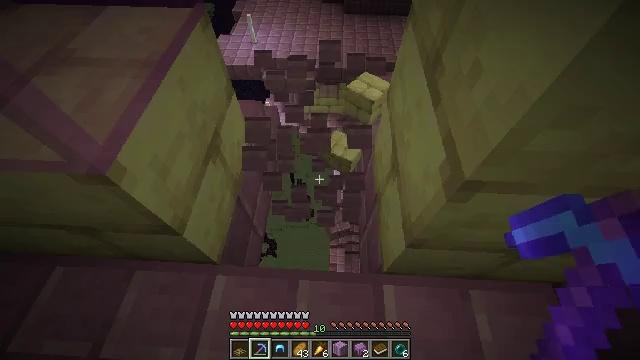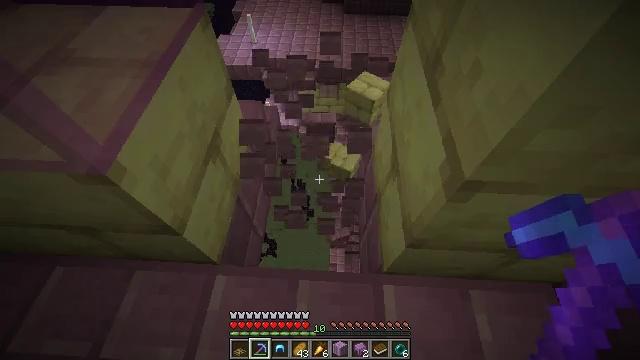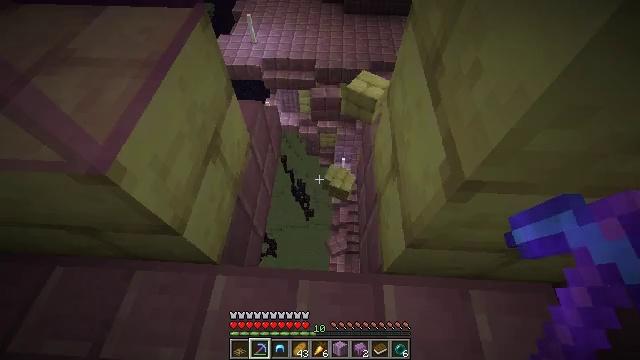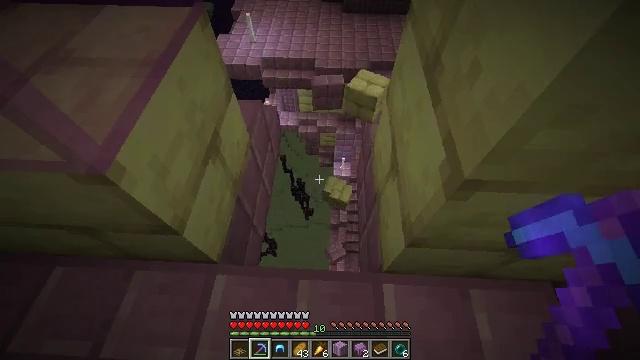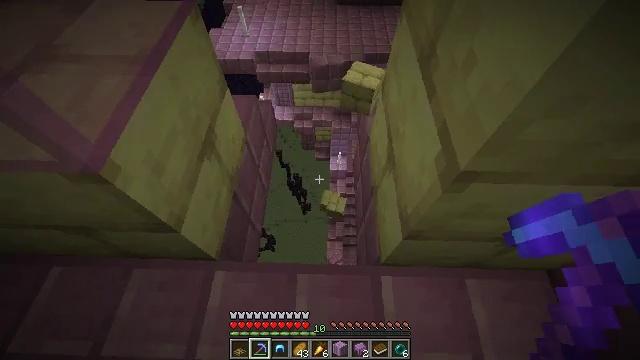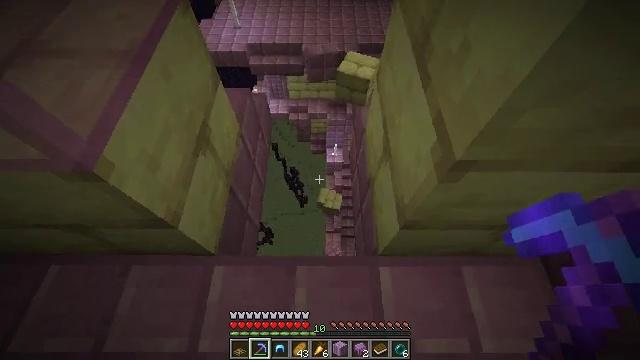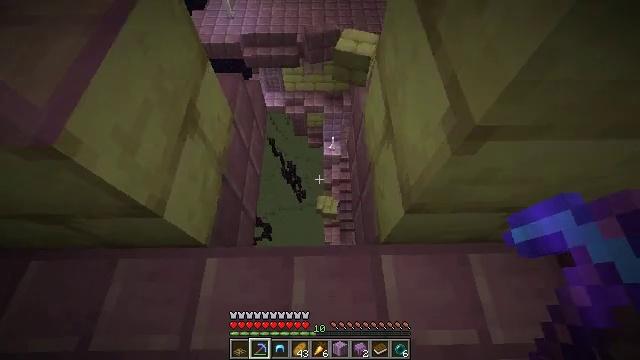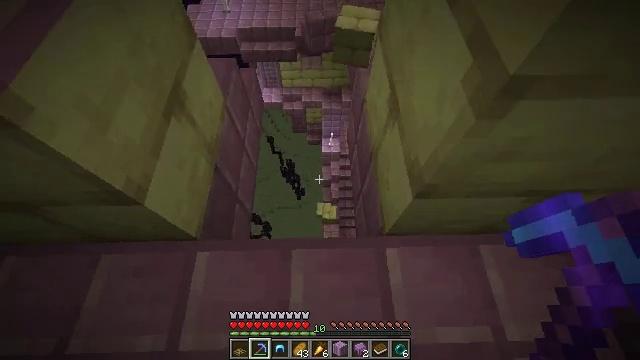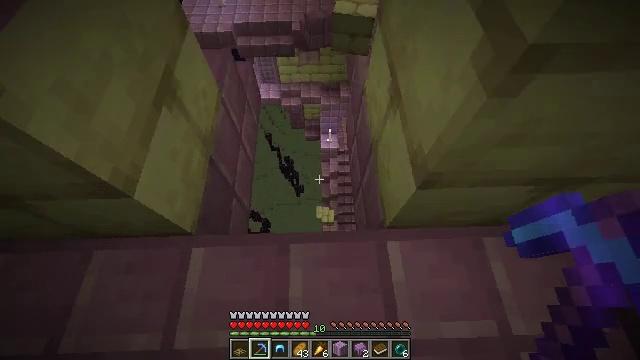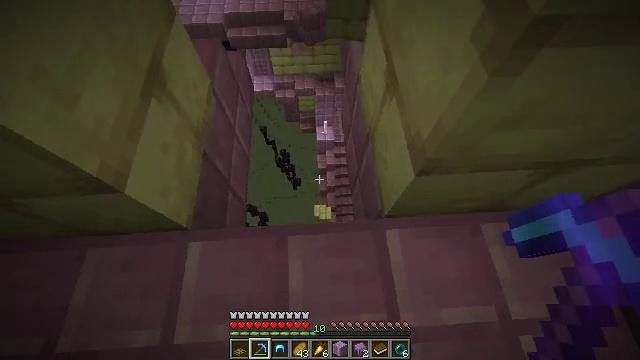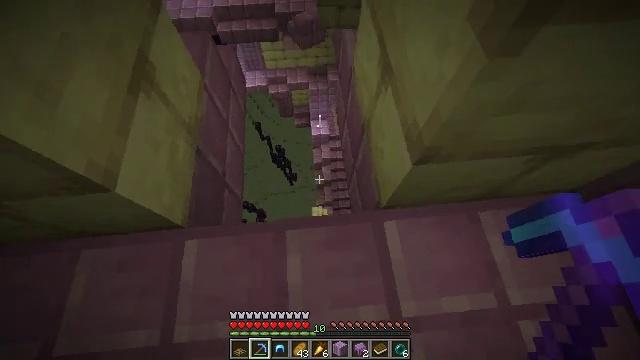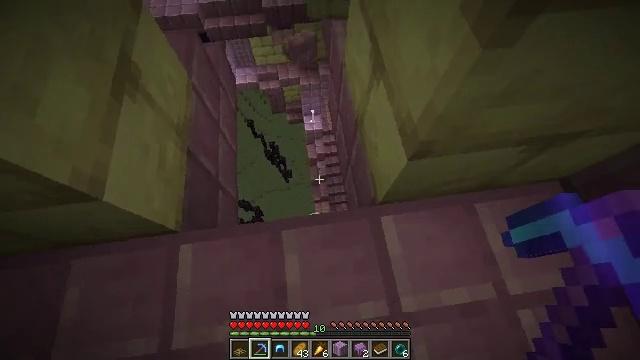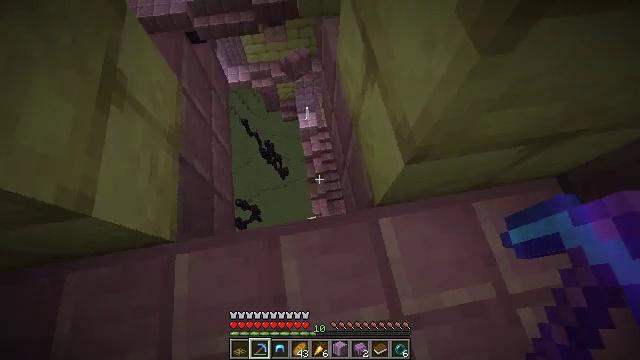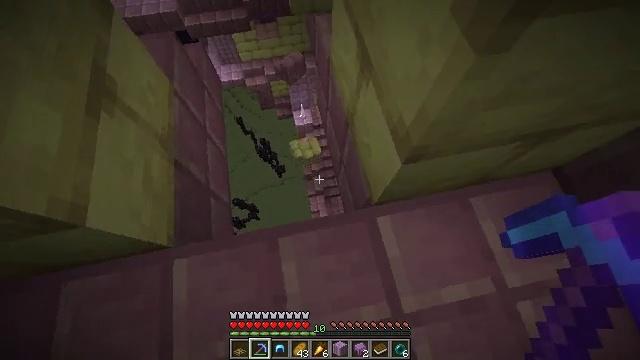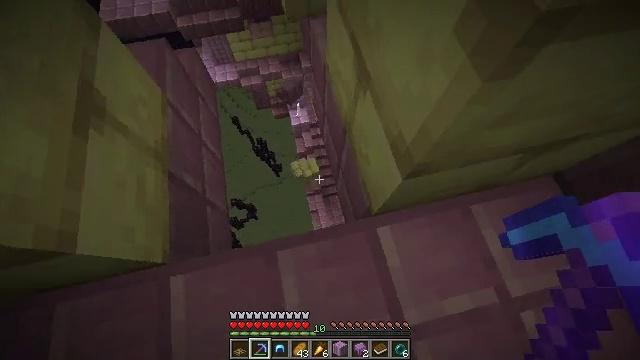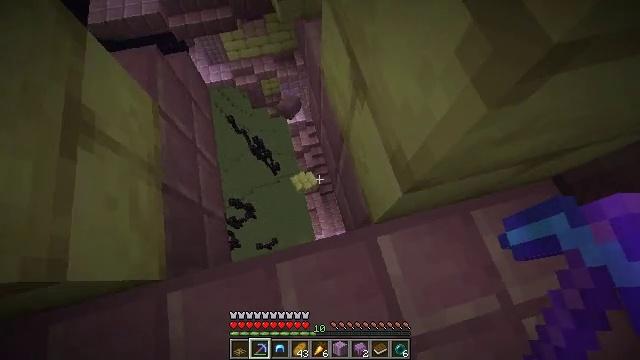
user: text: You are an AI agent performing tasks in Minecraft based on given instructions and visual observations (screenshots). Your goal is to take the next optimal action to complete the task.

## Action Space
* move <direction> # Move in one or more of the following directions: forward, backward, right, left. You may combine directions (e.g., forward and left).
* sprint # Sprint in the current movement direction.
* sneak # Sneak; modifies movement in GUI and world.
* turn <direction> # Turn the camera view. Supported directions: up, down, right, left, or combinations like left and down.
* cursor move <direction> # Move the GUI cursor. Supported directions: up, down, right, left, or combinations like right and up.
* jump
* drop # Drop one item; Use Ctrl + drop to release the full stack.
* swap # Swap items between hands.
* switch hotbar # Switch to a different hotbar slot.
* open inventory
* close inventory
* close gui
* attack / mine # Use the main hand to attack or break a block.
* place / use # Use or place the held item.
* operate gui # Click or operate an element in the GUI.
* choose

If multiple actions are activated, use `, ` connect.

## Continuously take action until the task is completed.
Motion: motion action
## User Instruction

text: Mine end stone bricks.
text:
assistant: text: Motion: no_op
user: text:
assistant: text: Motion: no_op
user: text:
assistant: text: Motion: no_op
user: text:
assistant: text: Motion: turn right and down
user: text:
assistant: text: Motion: sneak, turn right and down
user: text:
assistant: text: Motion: sneak, turn right and down
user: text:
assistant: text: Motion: sneak
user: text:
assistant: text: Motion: sneak
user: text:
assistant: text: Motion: sneak, turn right and down
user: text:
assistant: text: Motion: sneak, turn right and down
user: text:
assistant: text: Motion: move forward, sneak, turn right and down
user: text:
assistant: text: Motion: move forward, sneak, turn right
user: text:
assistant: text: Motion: move forward, sneak, turn right
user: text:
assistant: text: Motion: move forward, sneak, turn right
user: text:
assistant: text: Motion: move forward, sneak, turn right
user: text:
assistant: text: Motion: sneak, turn right
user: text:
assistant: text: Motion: sneak, turn right
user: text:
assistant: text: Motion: sneak
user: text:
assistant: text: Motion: sneak, turn right
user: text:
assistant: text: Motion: sneak, turn right
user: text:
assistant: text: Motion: sneak, turn right
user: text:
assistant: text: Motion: sneak, turn right
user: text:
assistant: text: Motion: sneak, turn right
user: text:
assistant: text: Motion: sneak, turn right and up
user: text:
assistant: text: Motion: sneak, turn right and up
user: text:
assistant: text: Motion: sneak, turn right and up
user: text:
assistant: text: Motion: sneak, turn right, attack / mine
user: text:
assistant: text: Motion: sneak, attack / mine
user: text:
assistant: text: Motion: sneak, attack / mine
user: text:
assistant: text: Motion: sneak, attack / mine